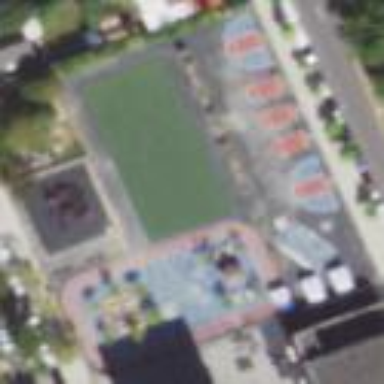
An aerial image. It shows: Asphalt schoolyard for leisure land.